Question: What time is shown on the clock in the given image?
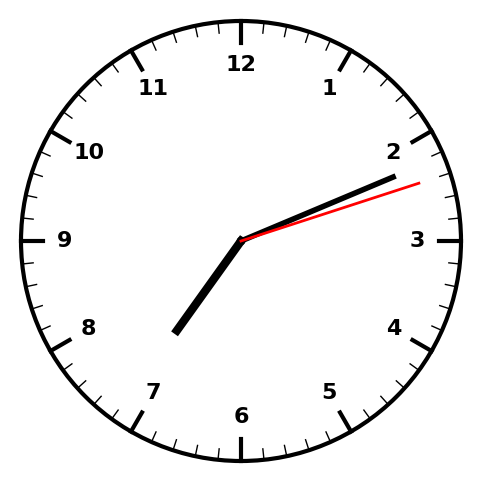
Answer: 07:11:12